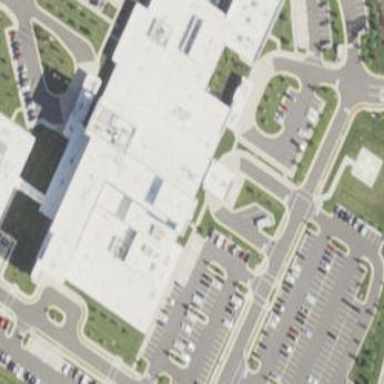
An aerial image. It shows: Hospital building.